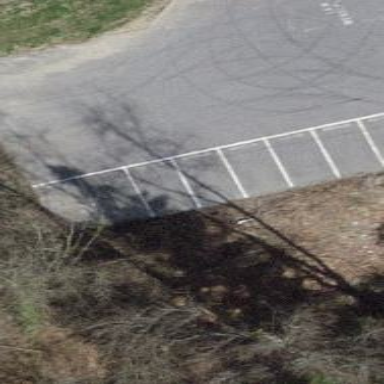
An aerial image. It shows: Street-side parking area.